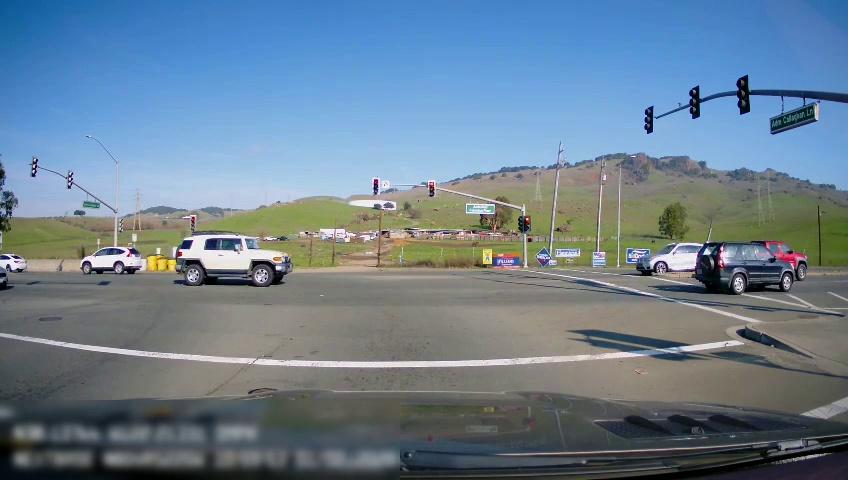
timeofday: Day
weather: Sunny
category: Drivable Space
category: Vehicles | Car
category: Vehicles | SUV
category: Vehicles | SUV
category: Vehicles | Truck
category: Vehicles | SUV
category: Vehicles | SUV
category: Vehicles | Car
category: Traffic | Lights
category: Traffic | Lights
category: Traffic | Lights
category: Traffic | Lights
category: Traffic | Lights
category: Traffic | Lights
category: Traffic | Lights
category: Traffic | Signs
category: Traffic | Lights
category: Traffic | Lights
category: Traffic | Signs
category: Traffic | Lights
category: Traffic | Lights
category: Traffic | Signs